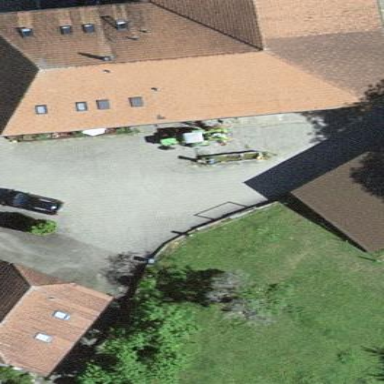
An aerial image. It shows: Farm building.